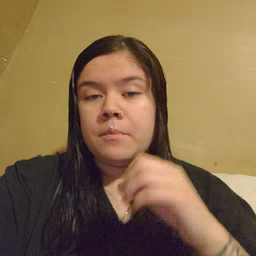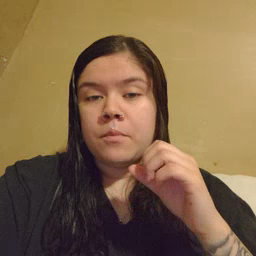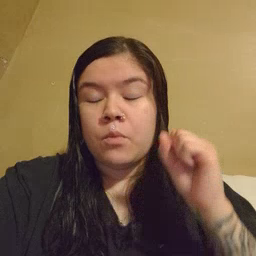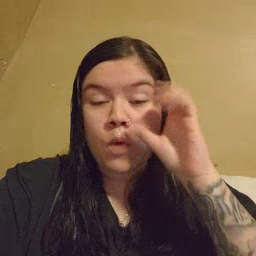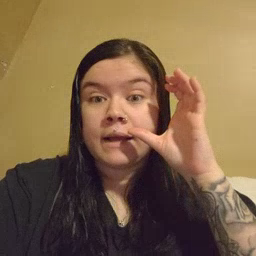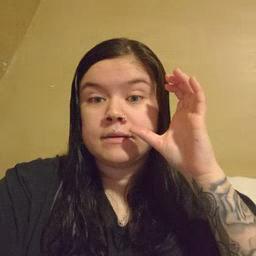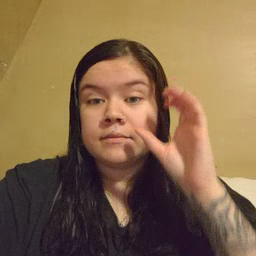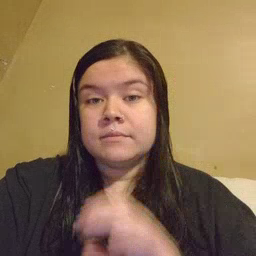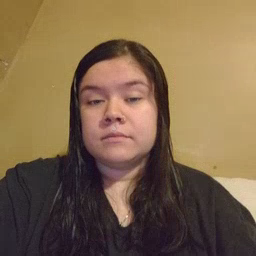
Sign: wake